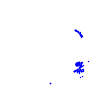
Particle: pion